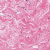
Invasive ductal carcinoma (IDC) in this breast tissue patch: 0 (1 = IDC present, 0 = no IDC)